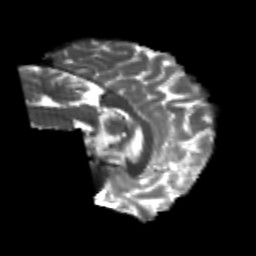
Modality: T2w
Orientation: sagittal
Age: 22
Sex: male
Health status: healthy
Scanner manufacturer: philips
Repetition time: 7.386 s
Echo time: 0.08599 s